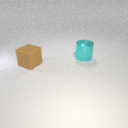
large cyan metal cylinder behind large brown rubber cube